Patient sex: F
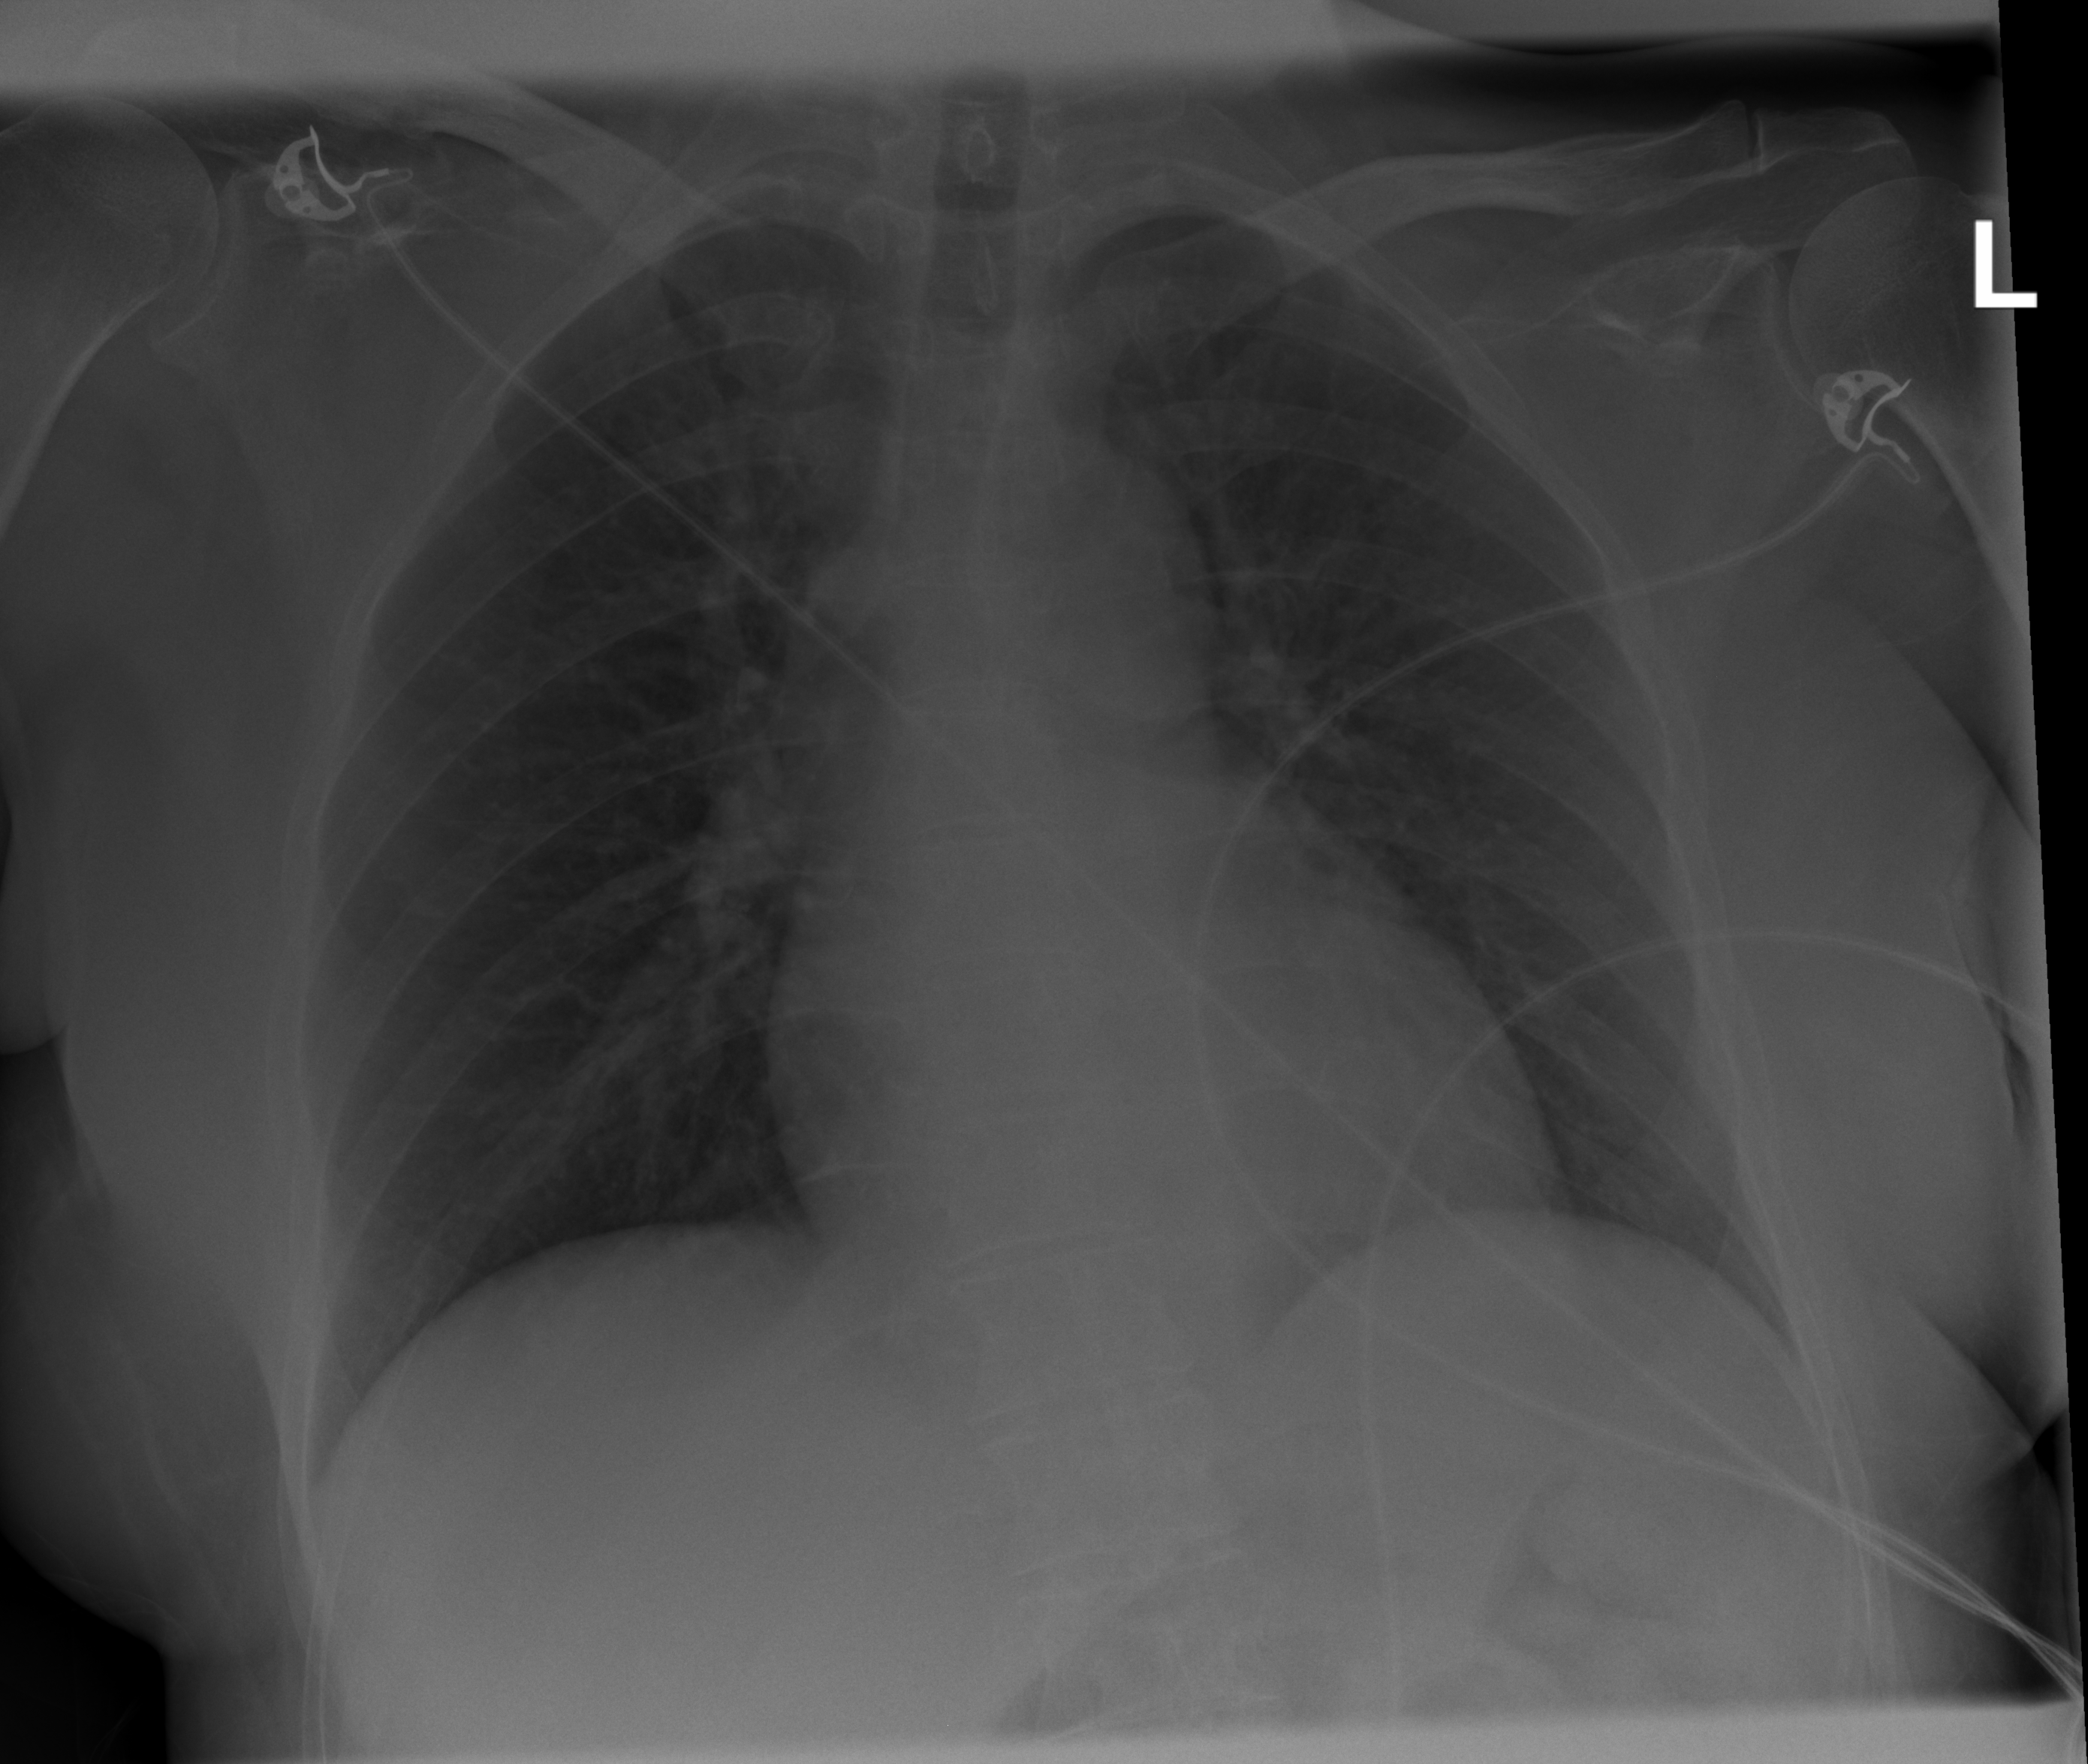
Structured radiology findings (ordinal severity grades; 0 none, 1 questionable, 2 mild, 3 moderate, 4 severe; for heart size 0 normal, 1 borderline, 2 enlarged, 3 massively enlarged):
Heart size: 0
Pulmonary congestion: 1
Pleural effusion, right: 0
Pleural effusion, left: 0
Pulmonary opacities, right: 0
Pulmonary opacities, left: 0
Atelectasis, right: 0
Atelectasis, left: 0